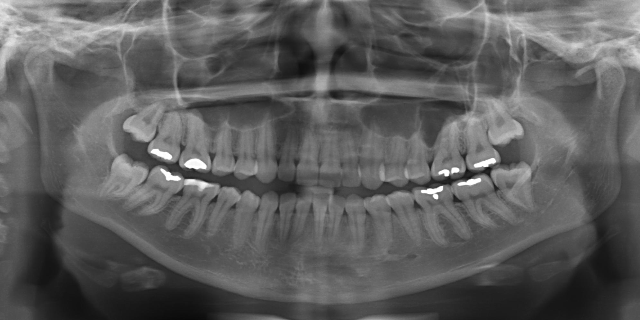
adult